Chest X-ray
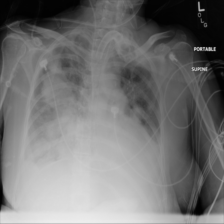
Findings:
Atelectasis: negative
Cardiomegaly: negative
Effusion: positive
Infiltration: negative
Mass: negative
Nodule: negative
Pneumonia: negative
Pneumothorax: negative
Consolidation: negative
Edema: negative
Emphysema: negative
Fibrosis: negative
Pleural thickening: negative
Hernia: negative